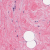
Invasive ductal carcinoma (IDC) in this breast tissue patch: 0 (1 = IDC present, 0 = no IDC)